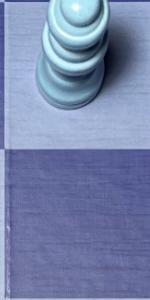
Label: Empty